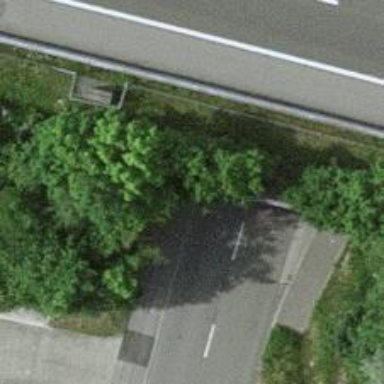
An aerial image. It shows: Sidewalk that goes through tunnel.